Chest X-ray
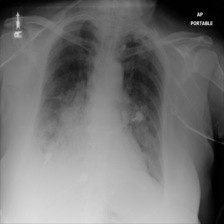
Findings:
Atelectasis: negative
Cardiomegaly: negative
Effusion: negative
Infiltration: negative
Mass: negative
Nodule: negative
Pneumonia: negative
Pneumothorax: negative
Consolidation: negative
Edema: negative
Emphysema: negative
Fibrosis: negative
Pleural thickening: negative
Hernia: negative